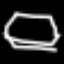
Label: octagon